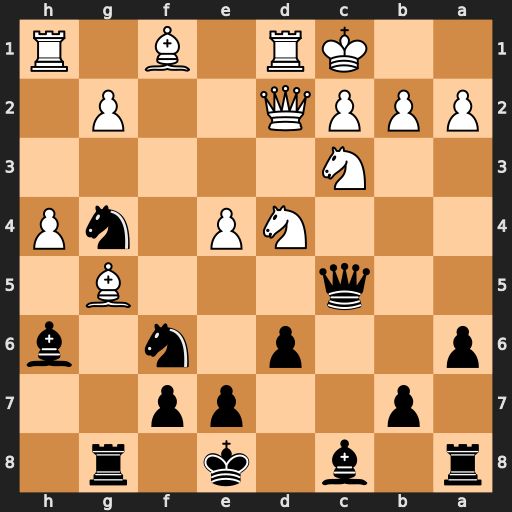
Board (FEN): r1b1k1r1/1p2pp2/p2p1n1b/2q3B1/3NP1nP/2N5/PPPQ2P1/2KR1B1R
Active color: b
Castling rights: q
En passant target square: -
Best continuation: Rxg5 hxg5 Bxg5 Rh8+ Kd7 Kb1 Bxd2